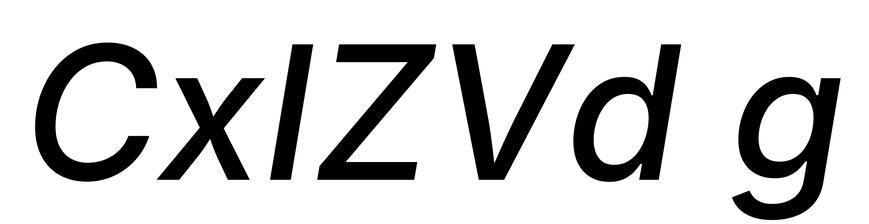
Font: Inter-Italic_Medium_Italic